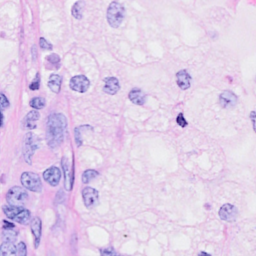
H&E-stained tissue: Breast